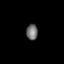
Tissue: lung
Cell type: Fibroblasts
Senescence score: 0.5413
Nuclear area (px): 174
Mean DAPI intensity: 114.172